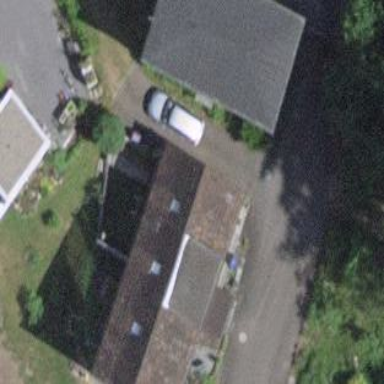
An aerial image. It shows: Simple and straightforward house.